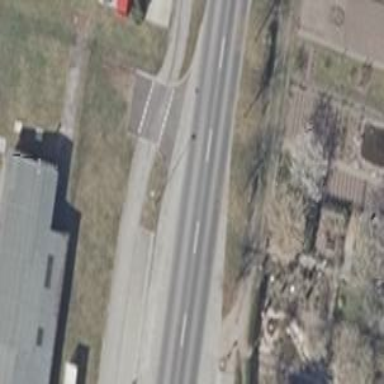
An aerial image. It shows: Asphalt path.